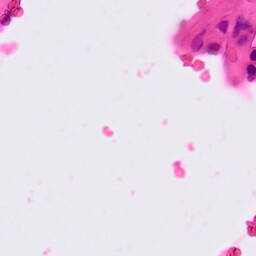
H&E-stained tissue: Lung